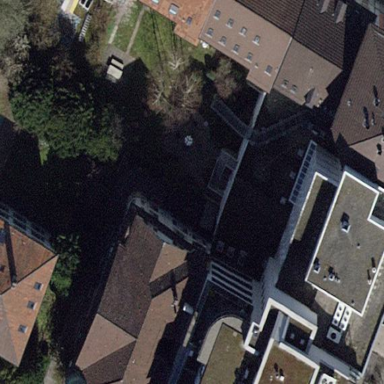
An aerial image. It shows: Image showing building with apartments.